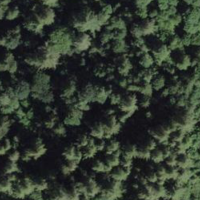
EUNIS habitat code: 44
Species observed at this site:
Argynnis paphia